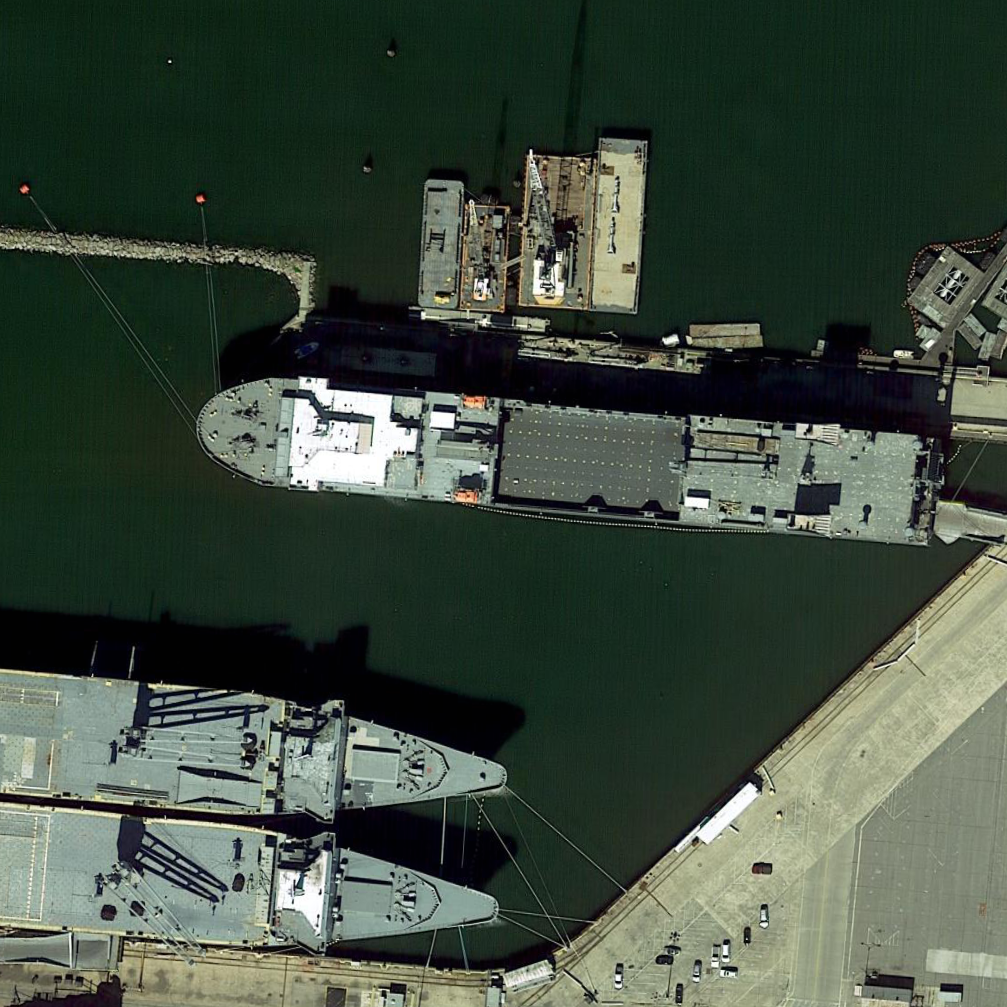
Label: civil